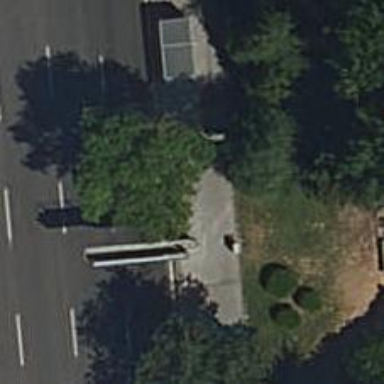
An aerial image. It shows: Bus stop with platform for public transport.